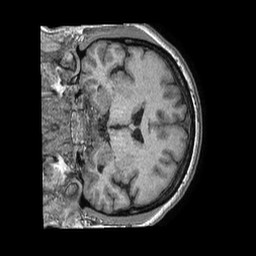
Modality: T1w
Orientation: coronal
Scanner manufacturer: philips
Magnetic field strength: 1.5 T
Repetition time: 0.00756 s
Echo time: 0.003437 s